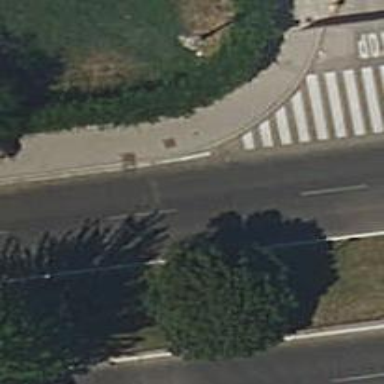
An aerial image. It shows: Sidewalk made of paving stones.